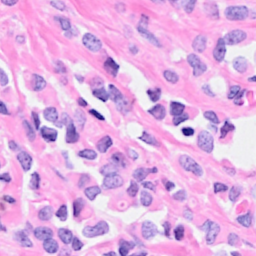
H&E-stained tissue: Breast